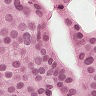
Metastatic tissue present: yes